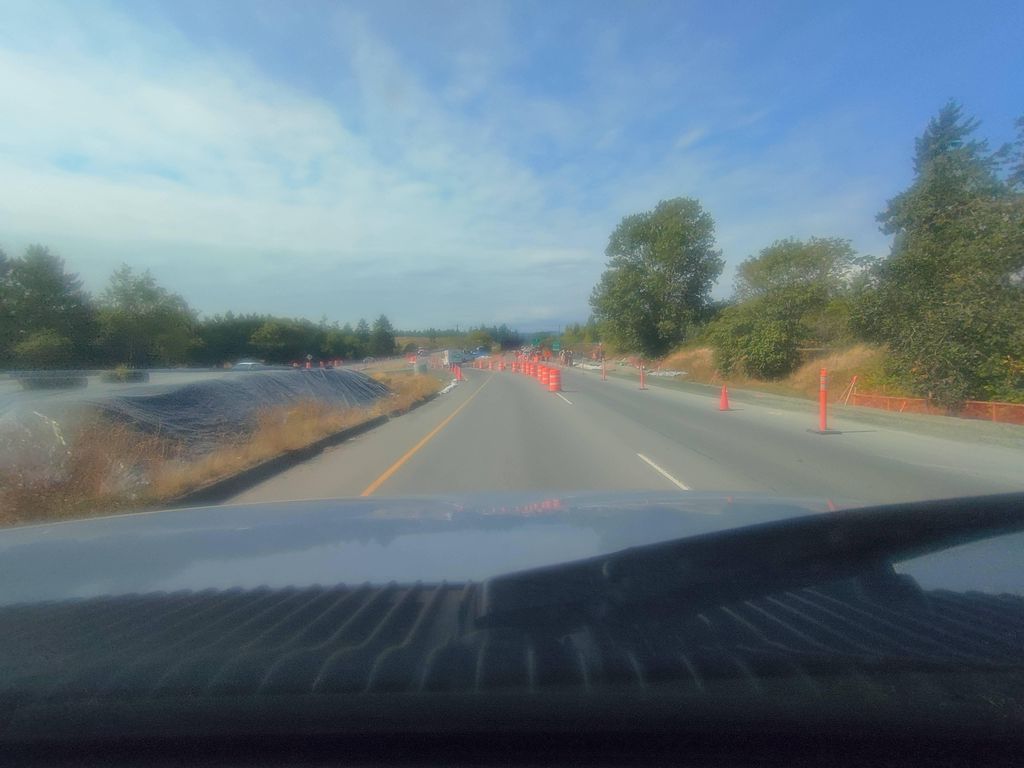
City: victoria